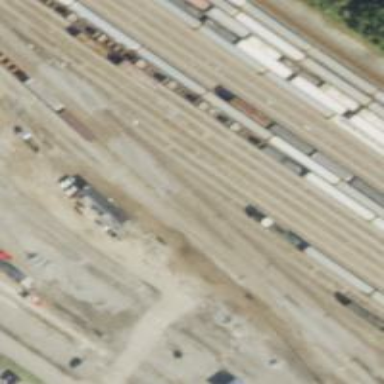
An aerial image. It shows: Railway yard.